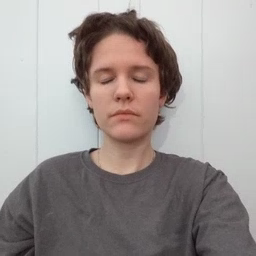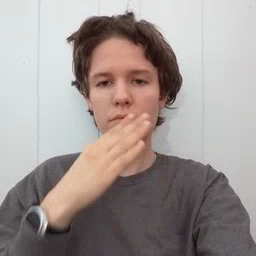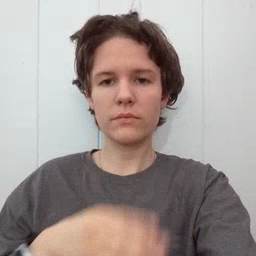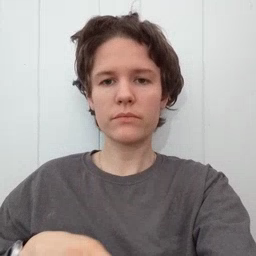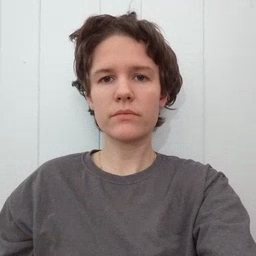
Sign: quiet